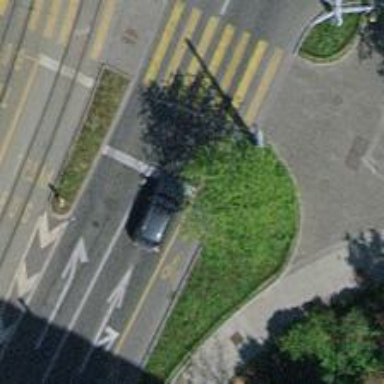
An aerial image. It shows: Road with traffic signals.